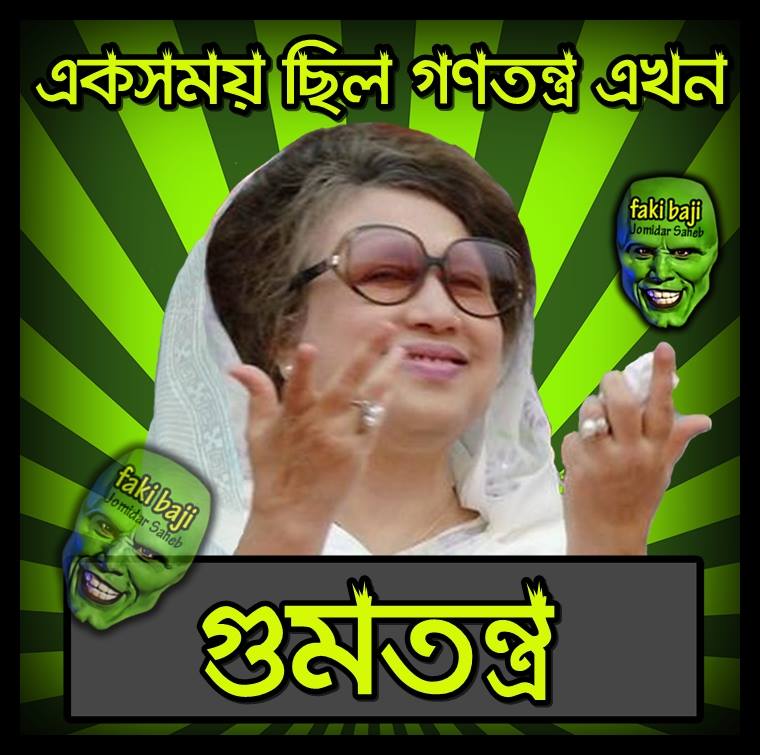
Caption: একসময় ছিল গণতন্ত্র এখন গুমতন্ত্র
Label: hate